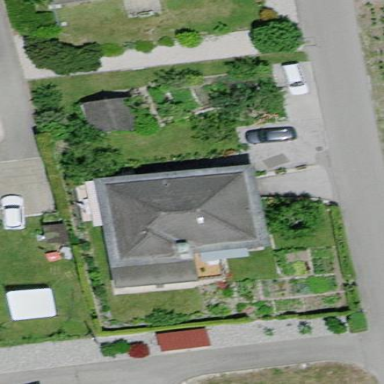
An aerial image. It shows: Detached building with hipped roof shape.